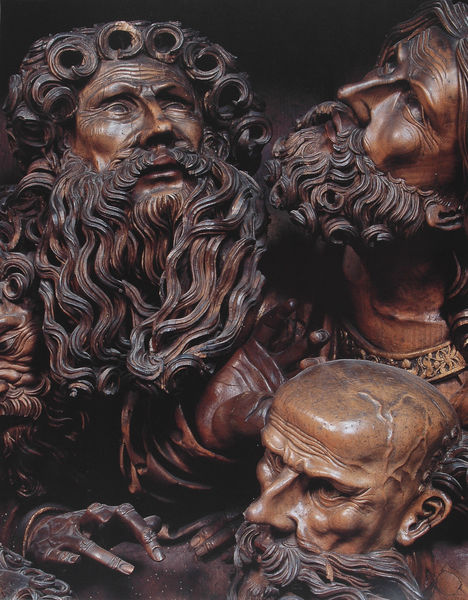
Titel: Hochaltar aus der Abteikirche Zwettl, Mittelschrein, Himmelfahrt Mariens (Detail)
Künstler: Meister von Zwettl
Standort: Adamov (Adamsthal)
Institution: Pfarrkirche St. Barbara
Schlagwörter: dunkel, hand, himmel, kopf, mann, ausschnitt, braun, finger, frisur, haar, holz, köpfe, marmor, mund, männer, nase, ohr, stirn, blick, rot, masse, alt, bart, bärte, gesichter, augen, blicke, falten, kragen, schädel, vollbart, hals, männergruppe, schauen, öl, figur, haare, drei, lippen, locken, skulptur, holzschnitt, wangen, wellen, enge, furchen, kette, kahl, ausdruck, figuren, schnäuzer, nasen, detail, realistisch, glatze, mimik, plastik, platte, fein, foto, fotografie, oben, photographie, porträts, schnitt, staunen, altar, hochaltar, schnitzerei, photo, wellig, fragment, skulpturen, wangenknochen, runzeln, statuen, fingernägel, farbfoto, adern, bäckchen, heilige, jünger, durchbruch, riemerschmid, durchbrochen, ader, lasur, geschnitzt, schnitzen, gewellt, vollbärte, nasenflügel, nachschauen, erwartung, nach oben, teil, voll, schnitzaltar, apostel, figurengruppe, haara, alte männer, mittelschrein, holzschnitzerei, ungefasst, gelockt, wallend, fingernagel, veit stoß, veit, amputiert, befremden, emporschauen, fotogrfaie, glatzkopf, stirnrunzeln, stß, verwunderung, aufblickend, invaliden, männer bärte, 3, fehlende finger, adern auf kopf, kopfschlagader, parler, hochblickend, pläte, zusammen stehend, abgebrochener finger